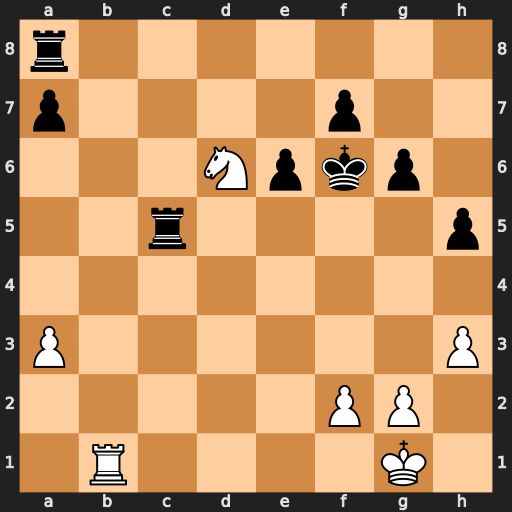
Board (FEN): r7/p4p2/3Npkp1/2r4p/8/P6P/5PP1/1R4K1
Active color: w
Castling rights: -
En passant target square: -
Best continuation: Ne4+ Ke5 Nxc5